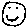
Label: smiley face